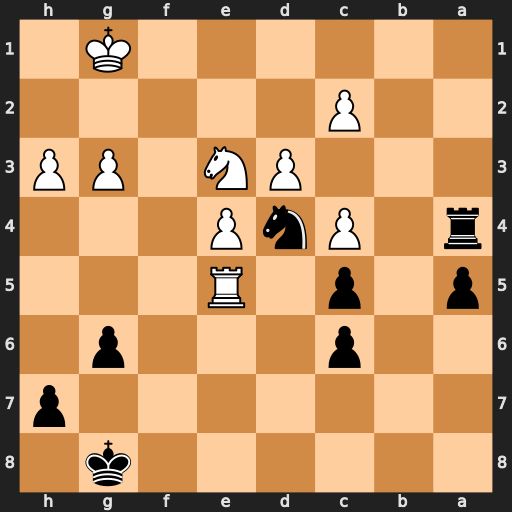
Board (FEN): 6k1/7p/2p3p1/p1p1R3/r1PnP3/3PN1PP/2P5/6K1
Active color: b
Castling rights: -
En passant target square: -
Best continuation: Nf3+ Kf2 Nxe5